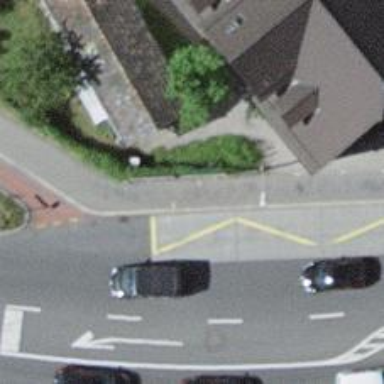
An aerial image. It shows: Bus stop with sheltered platform for public transport.